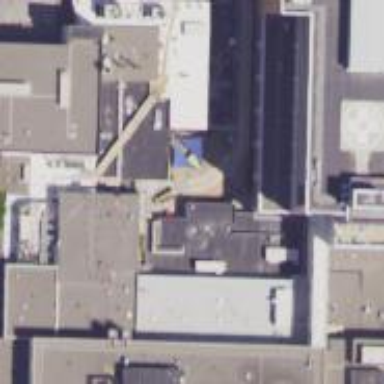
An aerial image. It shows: Part of building.